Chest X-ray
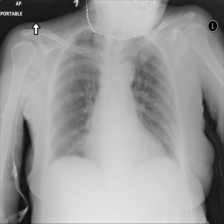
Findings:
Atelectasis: positive
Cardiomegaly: negative
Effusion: negative
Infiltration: negative
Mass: negative
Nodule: negative
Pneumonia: negative
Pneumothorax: negative
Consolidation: negative
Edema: negative
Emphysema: negative
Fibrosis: negative
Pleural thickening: negative
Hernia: negative